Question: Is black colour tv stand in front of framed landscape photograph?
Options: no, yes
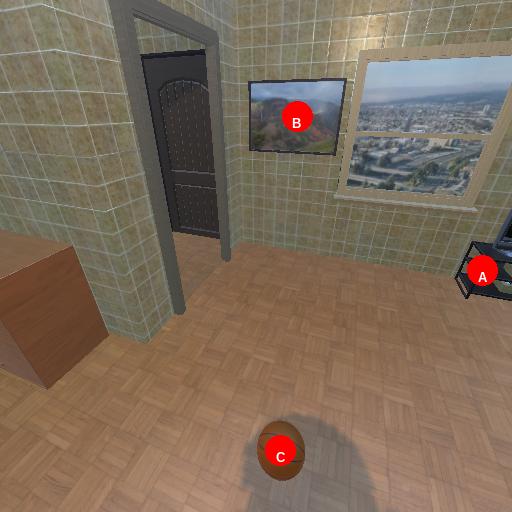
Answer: no